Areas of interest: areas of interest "Temple"
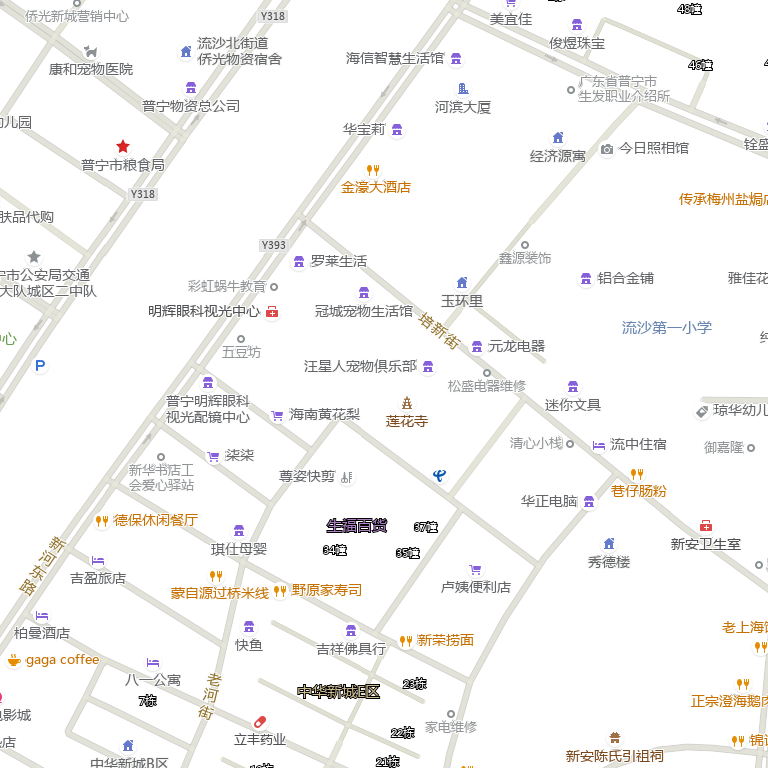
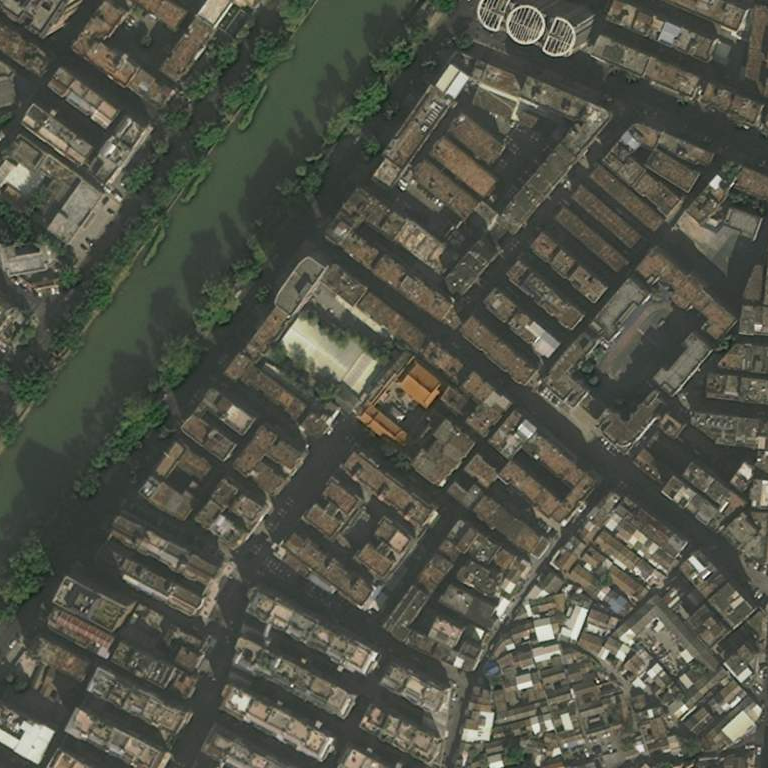